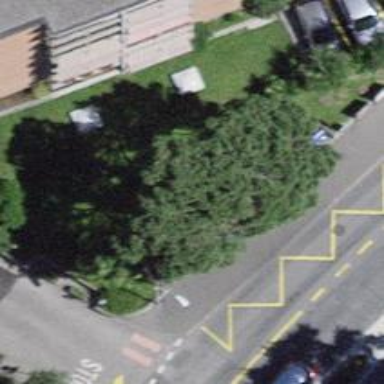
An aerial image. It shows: Public transport shelter.